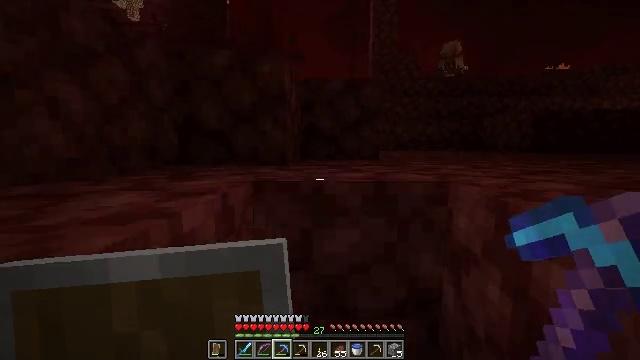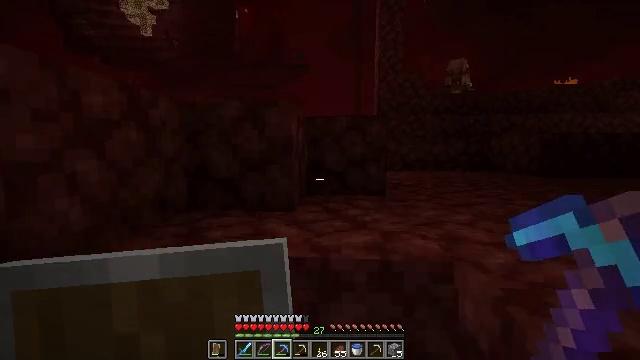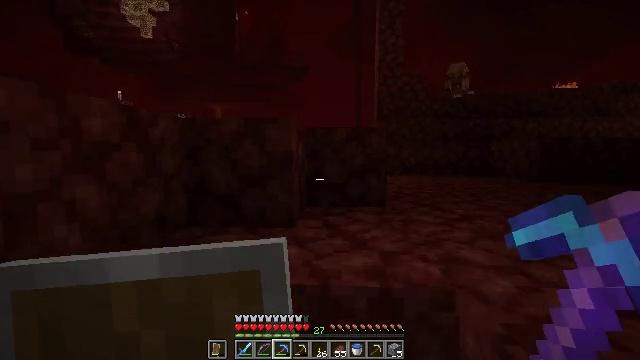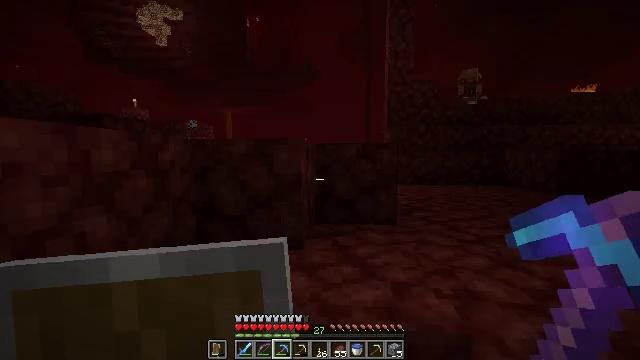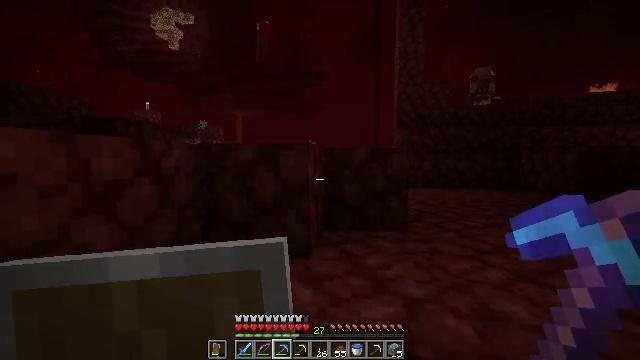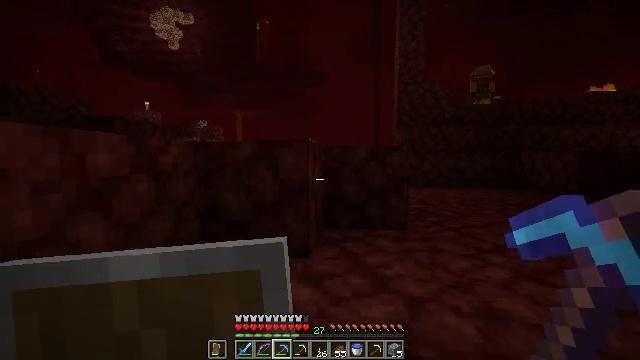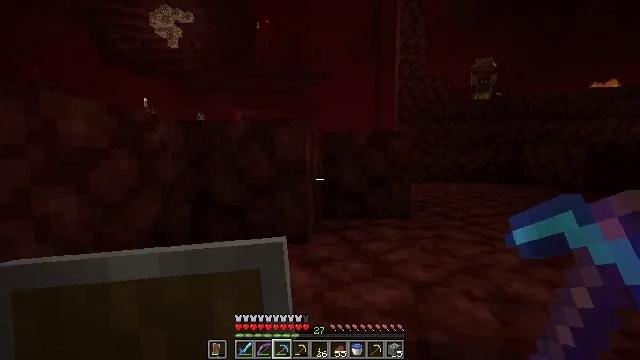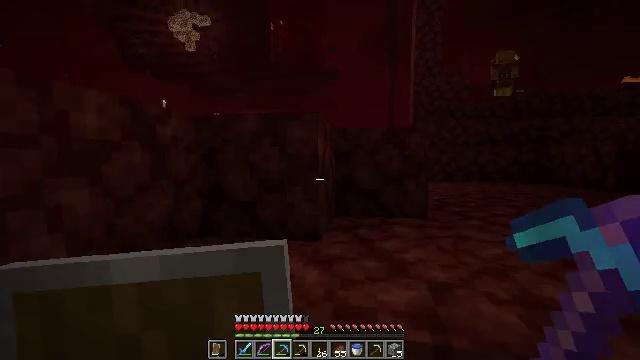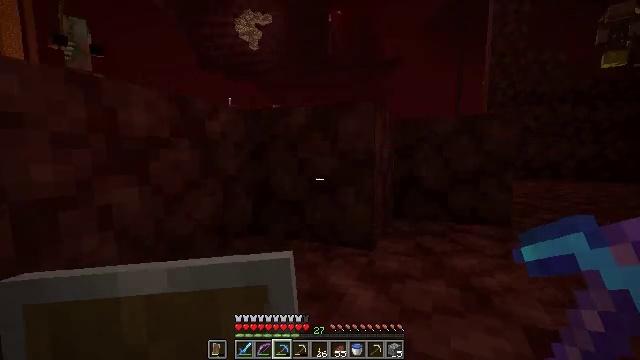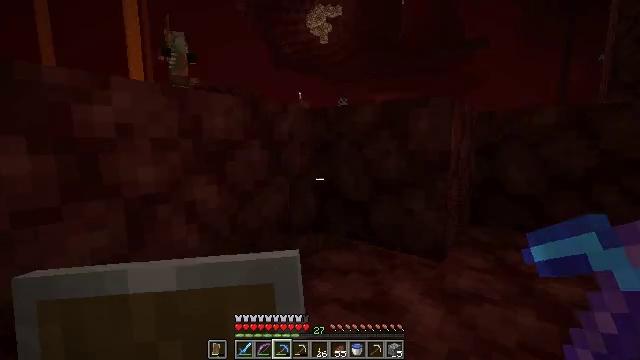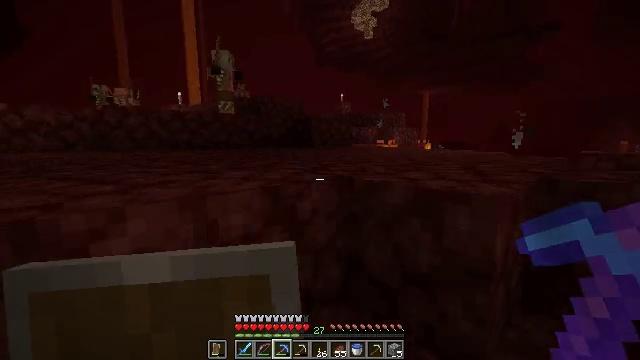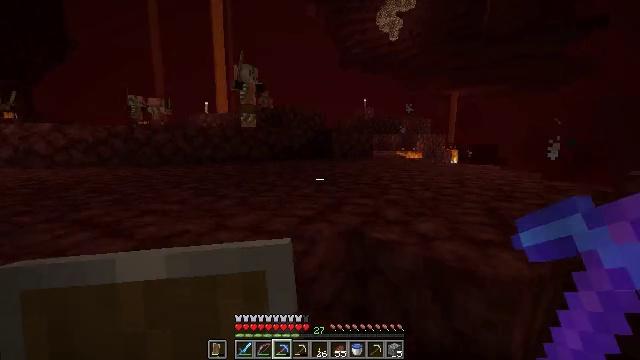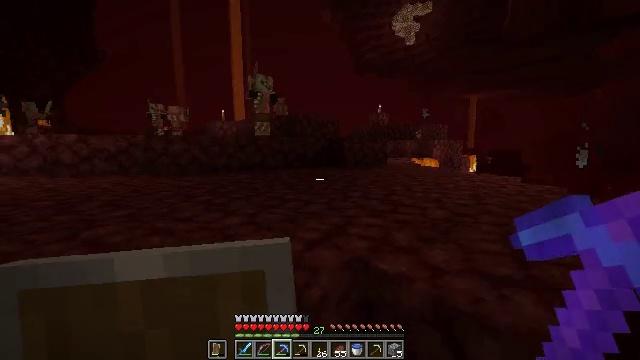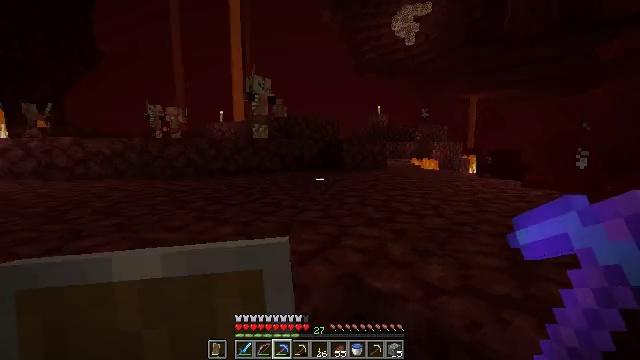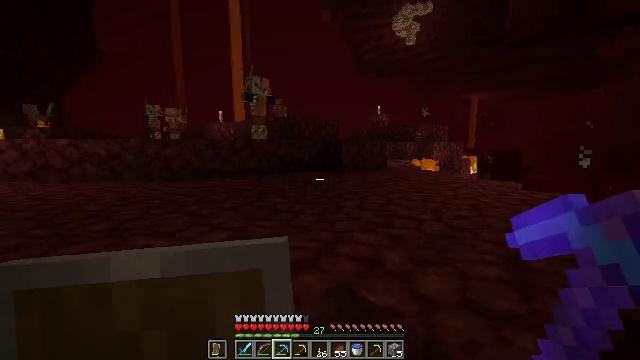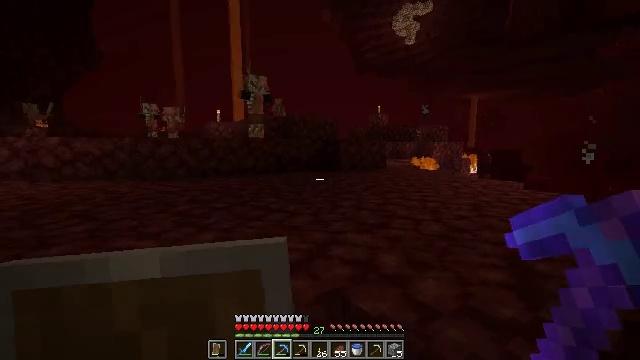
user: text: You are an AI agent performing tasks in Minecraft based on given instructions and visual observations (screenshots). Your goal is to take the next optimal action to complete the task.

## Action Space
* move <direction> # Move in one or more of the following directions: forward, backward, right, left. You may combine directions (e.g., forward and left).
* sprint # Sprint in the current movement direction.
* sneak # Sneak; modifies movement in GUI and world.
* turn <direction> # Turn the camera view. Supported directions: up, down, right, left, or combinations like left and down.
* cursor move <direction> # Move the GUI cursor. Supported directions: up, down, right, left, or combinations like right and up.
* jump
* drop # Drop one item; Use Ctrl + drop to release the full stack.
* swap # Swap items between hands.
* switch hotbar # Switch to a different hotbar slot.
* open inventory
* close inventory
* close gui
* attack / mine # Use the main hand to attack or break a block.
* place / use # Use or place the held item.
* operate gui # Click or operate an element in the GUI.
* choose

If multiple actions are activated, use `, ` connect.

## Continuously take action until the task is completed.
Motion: motion action
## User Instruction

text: Drop a light gray bed.
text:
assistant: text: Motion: move forward, turn left and up, jump
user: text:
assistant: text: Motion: move forward
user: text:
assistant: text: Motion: move forward, turn left
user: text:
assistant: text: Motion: move forward, turn left
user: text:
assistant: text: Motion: move forward
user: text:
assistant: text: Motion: move forward
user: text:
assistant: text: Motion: move forward, turn left
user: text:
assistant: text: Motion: move forward, turn left and down
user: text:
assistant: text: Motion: move forward, turn left and down, jump
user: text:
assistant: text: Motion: move forward, turn left and down, jump
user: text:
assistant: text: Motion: move forward, turn left, jump
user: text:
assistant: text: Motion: move forward, turn left, jump
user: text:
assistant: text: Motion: move forward
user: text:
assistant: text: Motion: move forward
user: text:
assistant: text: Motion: move forward
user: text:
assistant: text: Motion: move forward
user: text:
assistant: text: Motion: turn left
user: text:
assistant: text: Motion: turn left and down
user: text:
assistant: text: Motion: turn left and down
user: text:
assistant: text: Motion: turn left and down
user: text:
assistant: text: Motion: turn left and down
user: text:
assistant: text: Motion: turn left
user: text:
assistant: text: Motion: turn left
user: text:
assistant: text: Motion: no_op
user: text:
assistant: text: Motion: no_op
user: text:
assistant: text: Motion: turn left and down
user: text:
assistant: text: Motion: turn left and down
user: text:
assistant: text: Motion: turn left
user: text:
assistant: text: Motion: turn left and up
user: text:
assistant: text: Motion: turn left